Interaction volume radius: 10 \u00c5
Interaction volume height: 15 \u00c5
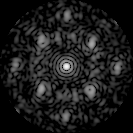
Disorder parameter: 0.5341